Question: I am doing an image gallery viewer, with little thumbnails, one medium-sized viewer, and if you click on that viewer, it fadeIn a div that displays image in full size.
Here is a screenshot:

My problem is that when I click on a little thumbnail, then I click on the medium-sized photo, i.e. mediumpic (in order to fadeIn() the invisible div), jQuery fails in executing html() and fadeIn(). However, it works only when document is ready (that is, with photo#1 that was loaded in the viewer by default). But when I click on any of those little thumbnails, it ruins it. What is happening there?
My HTML is the following:
'''
echo "<div class='largepic_div'></div>";
echo "<div class='viewer'><img class='mediumpic'src='upload/photos/".$dbphoto1."'></div>
echo "<div class='allpics'>";
echo "<div class='thumbnail_viewer'><img class='thumbnail_item'
src='upload/photos/".$dbphoto1."' height='60'></div>";
echo "<div class='thumbnail_viewer'><img class='thumbnail_item'
src='upload/photos/".$dbphoto2."' height='60'></div></div>";
'''
My jQuery is the following:
'''
$(document).ready(function() {
$('.thumbnail_item').click(function(){
$('.viewer').html("<img class='mediumpic' src='upload/photos/"+ $(this).attr('src').split('/')\[2\] +"'>");
});
$('.mediumpic').click(function(e){
e.stopPropagation();
$('.largepic_div').html("<img src='upload/photos/"+ $(this).attr('src').split('/')\[2\] +"'>").fadeIn();
});
$('body').click(function(){
$('.largepic_div').fadeOut();
});
});
'''
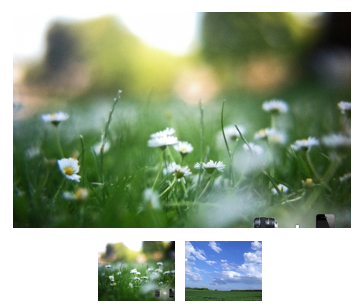
Answer: You are assigning the click handler to mediumpic on document ready, but when you click the thumbnail, you are removing the img element and replace it by a new one... therefore the handler is no longer attached.
You can either attach the handler again after you click on the thumbnail, or keep the original element and just replace the src of the img element (instead of using .html()).
UPDATE 1:
Method 1:
'''
$('.thumbnail_item').click(function(){
$('.viewer').html("<img class='mediumpic' src='upload/photos/"+ $(this).attr('src').split('/')\[2\] +"'>");
$('.mediumpic').click(mediumpicHandler);
});
$('.mediumpic').click(mediumpicHandler);
var mediumpicHandler = function(e){
e.stopPropagation();
$('.largepic_div').html("<img src='upload/photos/"+ $(this).attr('src').split('/')\[2\] +"'>").fadeIn();
}
'''
Method 2:
'''
$('.thumbnail_item').click(function(){
$('.viewer img').attr("src","upload/photos/"+ $(this).attr('src').split('/')\[2\]);
});
'''
Warning: I didn't actually test the above code... it's just an idea on where to take it.
UPDATE 2:
I just showed how to fix the problem with the thumbnail/medium pic interaction... you would need to apply the same fix to the medium/large pic interaction too.